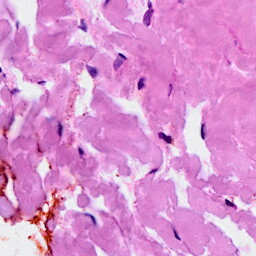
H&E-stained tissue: Breast